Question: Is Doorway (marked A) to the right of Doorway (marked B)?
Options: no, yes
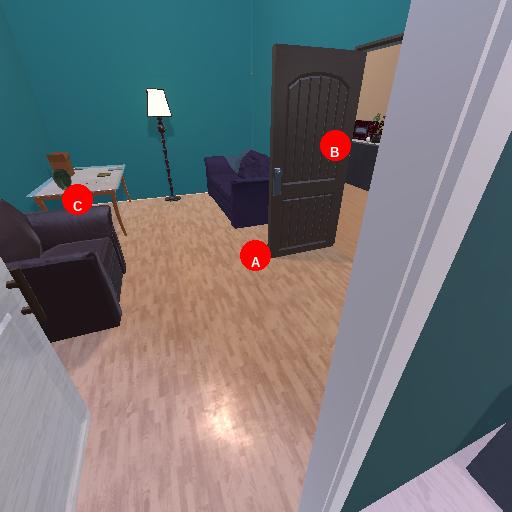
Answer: no